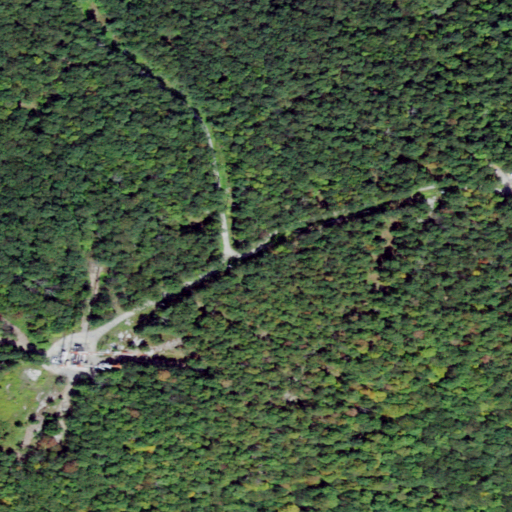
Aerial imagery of mountain in New York named Taylor Mountain containing deciduous forest, open development, and grassland